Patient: sex M, age 40
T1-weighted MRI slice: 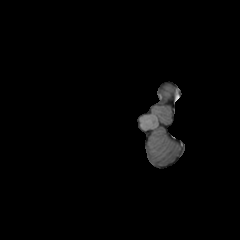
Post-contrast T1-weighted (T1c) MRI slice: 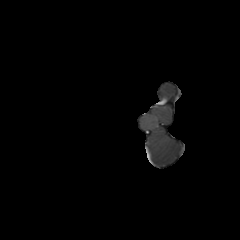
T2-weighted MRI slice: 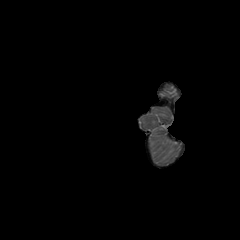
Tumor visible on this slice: no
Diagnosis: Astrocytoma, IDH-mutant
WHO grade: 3